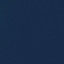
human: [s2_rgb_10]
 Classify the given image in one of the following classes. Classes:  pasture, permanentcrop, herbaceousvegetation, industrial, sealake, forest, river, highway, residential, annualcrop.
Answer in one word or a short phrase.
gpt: SeaLake